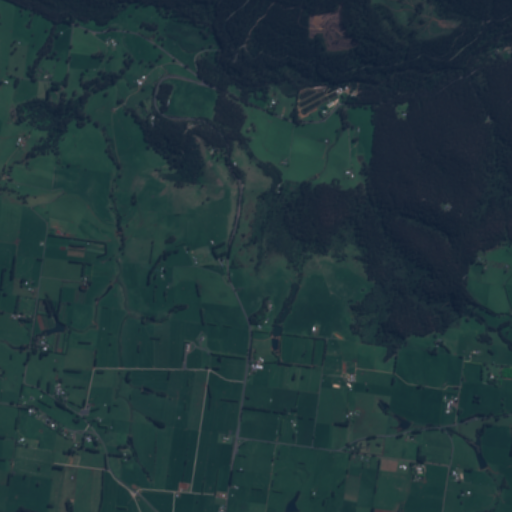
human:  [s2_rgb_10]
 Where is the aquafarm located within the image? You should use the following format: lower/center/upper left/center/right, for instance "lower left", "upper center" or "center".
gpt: The aquafarm is located in the upper right of the image.
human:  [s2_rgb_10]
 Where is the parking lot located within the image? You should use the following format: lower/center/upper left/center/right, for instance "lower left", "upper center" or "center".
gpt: The parking lot is located in the upper right of the image.
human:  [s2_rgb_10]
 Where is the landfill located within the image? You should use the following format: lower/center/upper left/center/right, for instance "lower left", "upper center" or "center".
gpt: There is no landfill in the image.